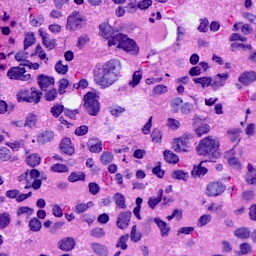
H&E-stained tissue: Breast